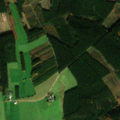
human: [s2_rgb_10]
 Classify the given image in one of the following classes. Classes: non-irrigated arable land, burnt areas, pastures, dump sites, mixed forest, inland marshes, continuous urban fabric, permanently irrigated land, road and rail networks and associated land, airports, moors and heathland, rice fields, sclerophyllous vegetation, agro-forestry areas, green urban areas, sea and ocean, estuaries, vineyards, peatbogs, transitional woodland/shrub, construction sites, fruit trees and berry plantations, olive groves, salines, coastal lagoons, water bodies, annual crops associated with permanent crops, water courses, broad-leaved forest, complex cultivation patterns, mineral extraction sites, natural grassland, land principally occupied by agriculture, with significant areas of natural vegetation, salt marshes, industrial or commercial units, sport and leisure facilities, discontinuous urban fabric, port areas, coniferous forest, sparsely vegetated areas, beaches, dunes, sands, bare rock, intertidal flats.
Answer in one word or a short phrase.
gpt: pastures, coniferous forest, mixed forest